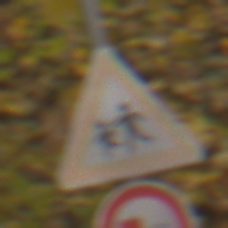
Verkehrszeichen: KinderRechts
Zusatzzeichen unten: UeberholverbotKraftfahrzeuge
Umgebung: Outdoor, Nature
Tageszeit: MorningAfternoon
Wetter: Overcast
Licht: Natural
Jahreszeit: Autumn
Kontrast: LowContrast